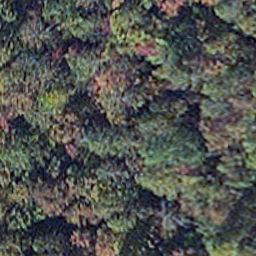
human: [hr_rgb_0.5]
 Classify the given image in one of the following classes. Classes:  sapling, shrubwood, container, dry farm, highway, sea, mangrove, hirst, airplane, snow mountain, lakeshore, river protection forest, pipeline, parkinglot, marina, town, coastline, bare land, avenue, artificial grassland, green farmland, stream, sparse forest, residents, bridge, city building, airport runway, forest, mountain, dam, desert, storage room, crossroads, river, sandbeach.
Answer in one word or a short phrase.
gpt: mangrove